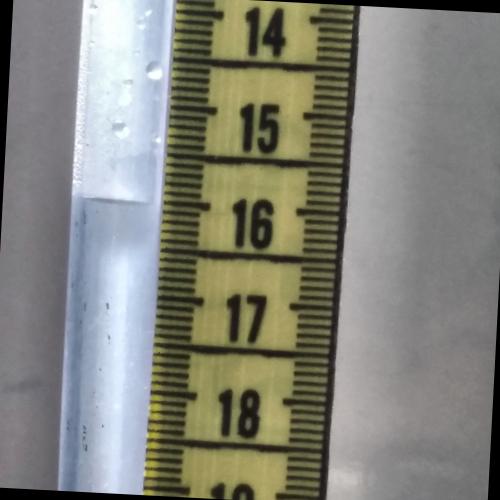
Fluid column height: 16.0 cm